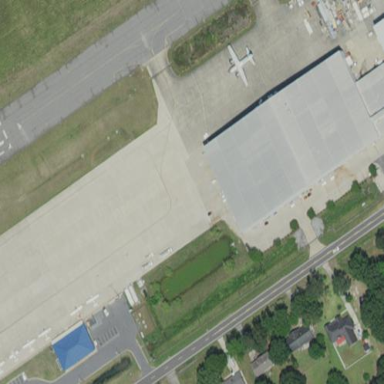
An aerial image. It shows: Apron at the airport.